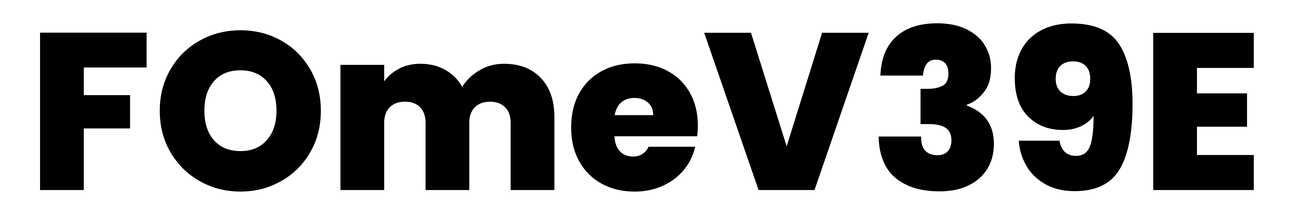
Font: Poppins-ExtraBold